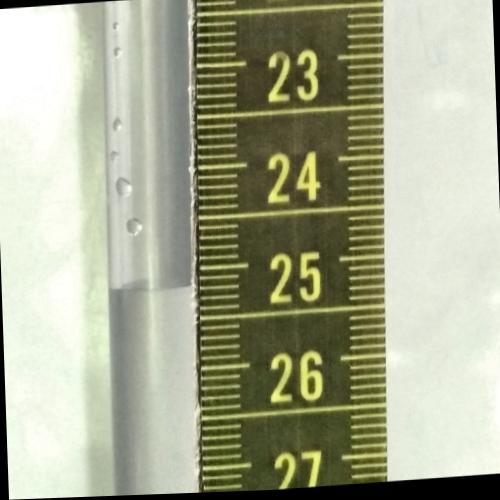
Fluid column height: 25.2 cm